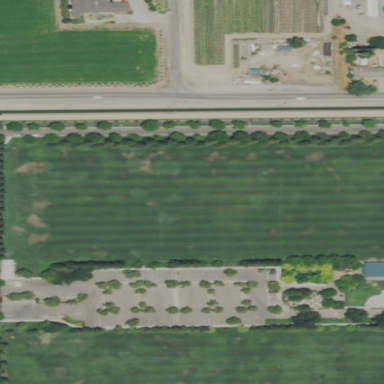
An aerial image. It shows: Soccer pitch for leisureland activities.